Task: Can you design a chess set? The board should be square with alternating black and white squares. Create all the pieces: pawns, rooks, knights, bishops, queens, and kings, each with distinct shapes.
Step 1791:
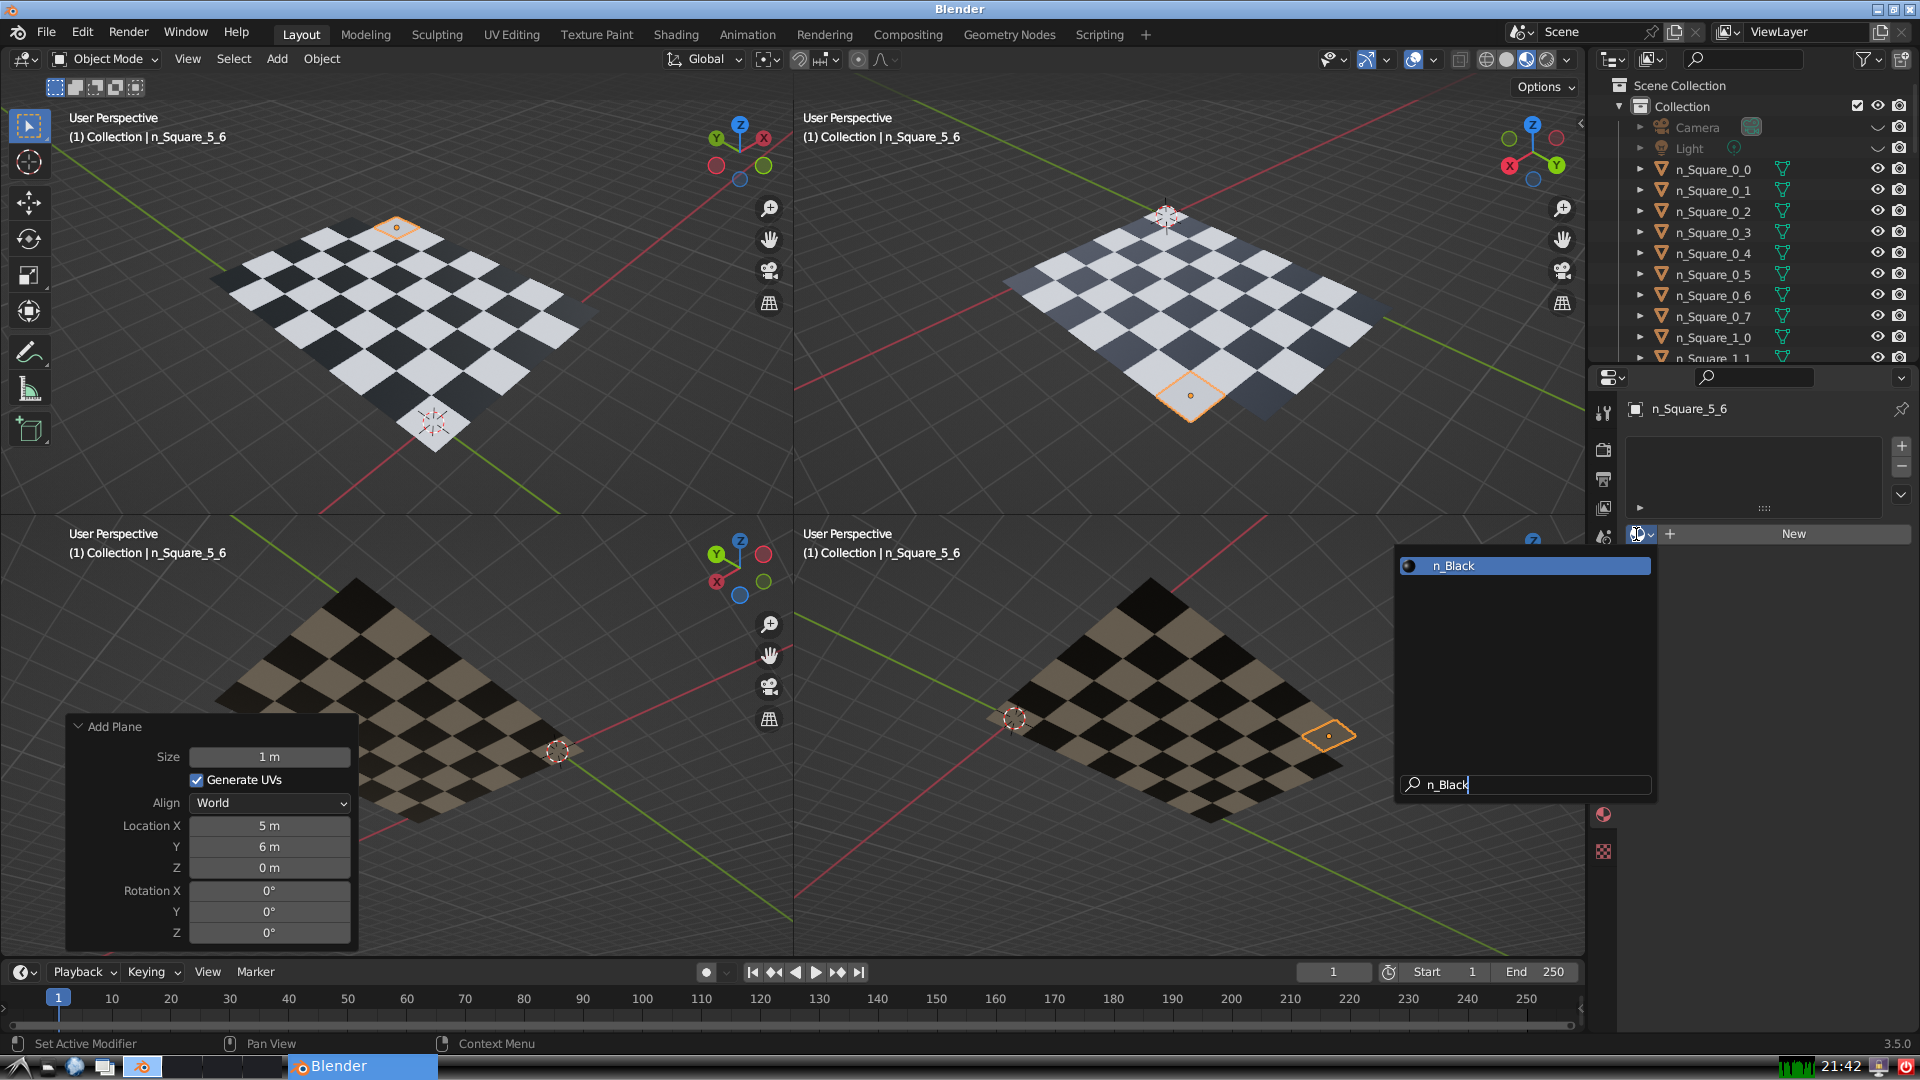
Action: {"key_press": ['Return']}